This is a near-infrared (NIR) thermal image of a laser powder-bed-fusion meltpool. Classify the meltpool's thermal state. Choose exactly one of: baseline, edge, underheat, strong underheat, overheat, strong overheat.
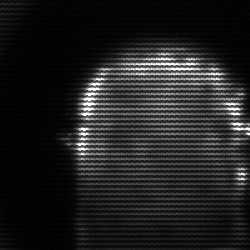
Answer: baseline